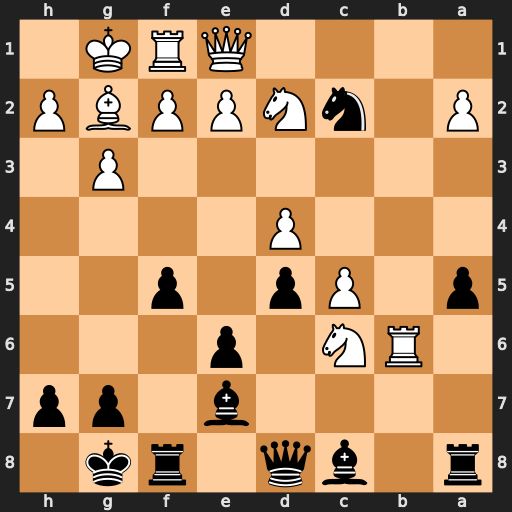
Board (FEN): r1bq1rk1/4b1pp/1RN1p3/p1Pp1p2/3P4/6P1/P1nNPPBP/4QRK1
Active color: b
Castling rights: -
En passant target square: -
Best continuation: Nxe1 Nxd8 Bxd8 Rxe1 Bxb6